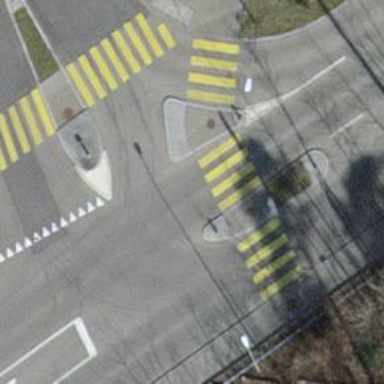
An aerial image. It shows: Uncontrolled crossing with zebra marking and crossing island.